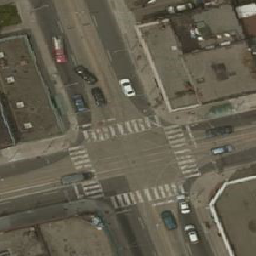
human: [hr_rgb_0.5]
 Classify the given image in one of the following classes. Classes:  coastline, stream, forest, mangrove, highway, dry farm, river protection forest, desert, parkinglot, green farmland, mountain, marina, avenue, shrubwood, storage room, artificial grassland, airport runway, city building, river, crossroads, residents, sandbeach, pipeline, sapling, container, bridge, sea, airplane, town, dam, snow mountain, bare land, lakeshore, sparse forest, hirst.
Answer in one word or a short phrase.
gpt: crossroads